Question: I'm having trouble creating individual id's when looping through rails variables. I wan't each "product" to have its own ID on the "switch" so I can activate the switch once a element from the dropdown is chosen.
My form:
'''
= form_tag orders_path, id: 'payment-form' do
- @foo.products.each do |product|
%li.bullet-item
.product.panel
.small-12
%h4
= content_tag_for :li, product, :value => product.id do
.row
.small-2.columns.switch
%input#switchName{:type => "checkbox"}/
%label{:for => "switchName"}
.small-7.columns
= hidden_field_tag("order_products[][product_id]", product.id)
= product.name
%br
.subheader= number_to_currency(product.cost_in_cents.to_f/100)
.small-3.columns
= select_tag("order_products[][quanity]", options_for_select([0,1,2,3,4,5,7,8,9,10,11,12,13,14,15]), "data-cost-per-unit" => product.cost_in_cents, id: product.name, class: 'thing')
'''
my jQuery
'''
:javascript
$('.thing').change(function() {
$('#switchName').click();
});
'''
This will click the first switch, but the problem is that both switches are named 'switchName'. When a quantity is chosen, I want it to click that switch it's associated with.
As you see here, If I have two products rendered they both have the same ID.

How can I get this to click different switches for different products?
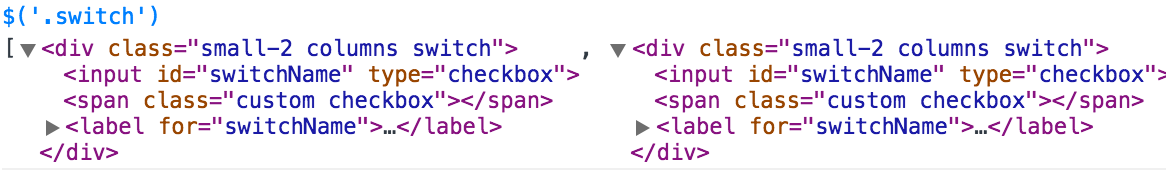
Answer: '''
- @foo.products.each_with_index do |product, index|
'''
Then use the index to set input's id to "switchName#{index}"